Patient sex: M
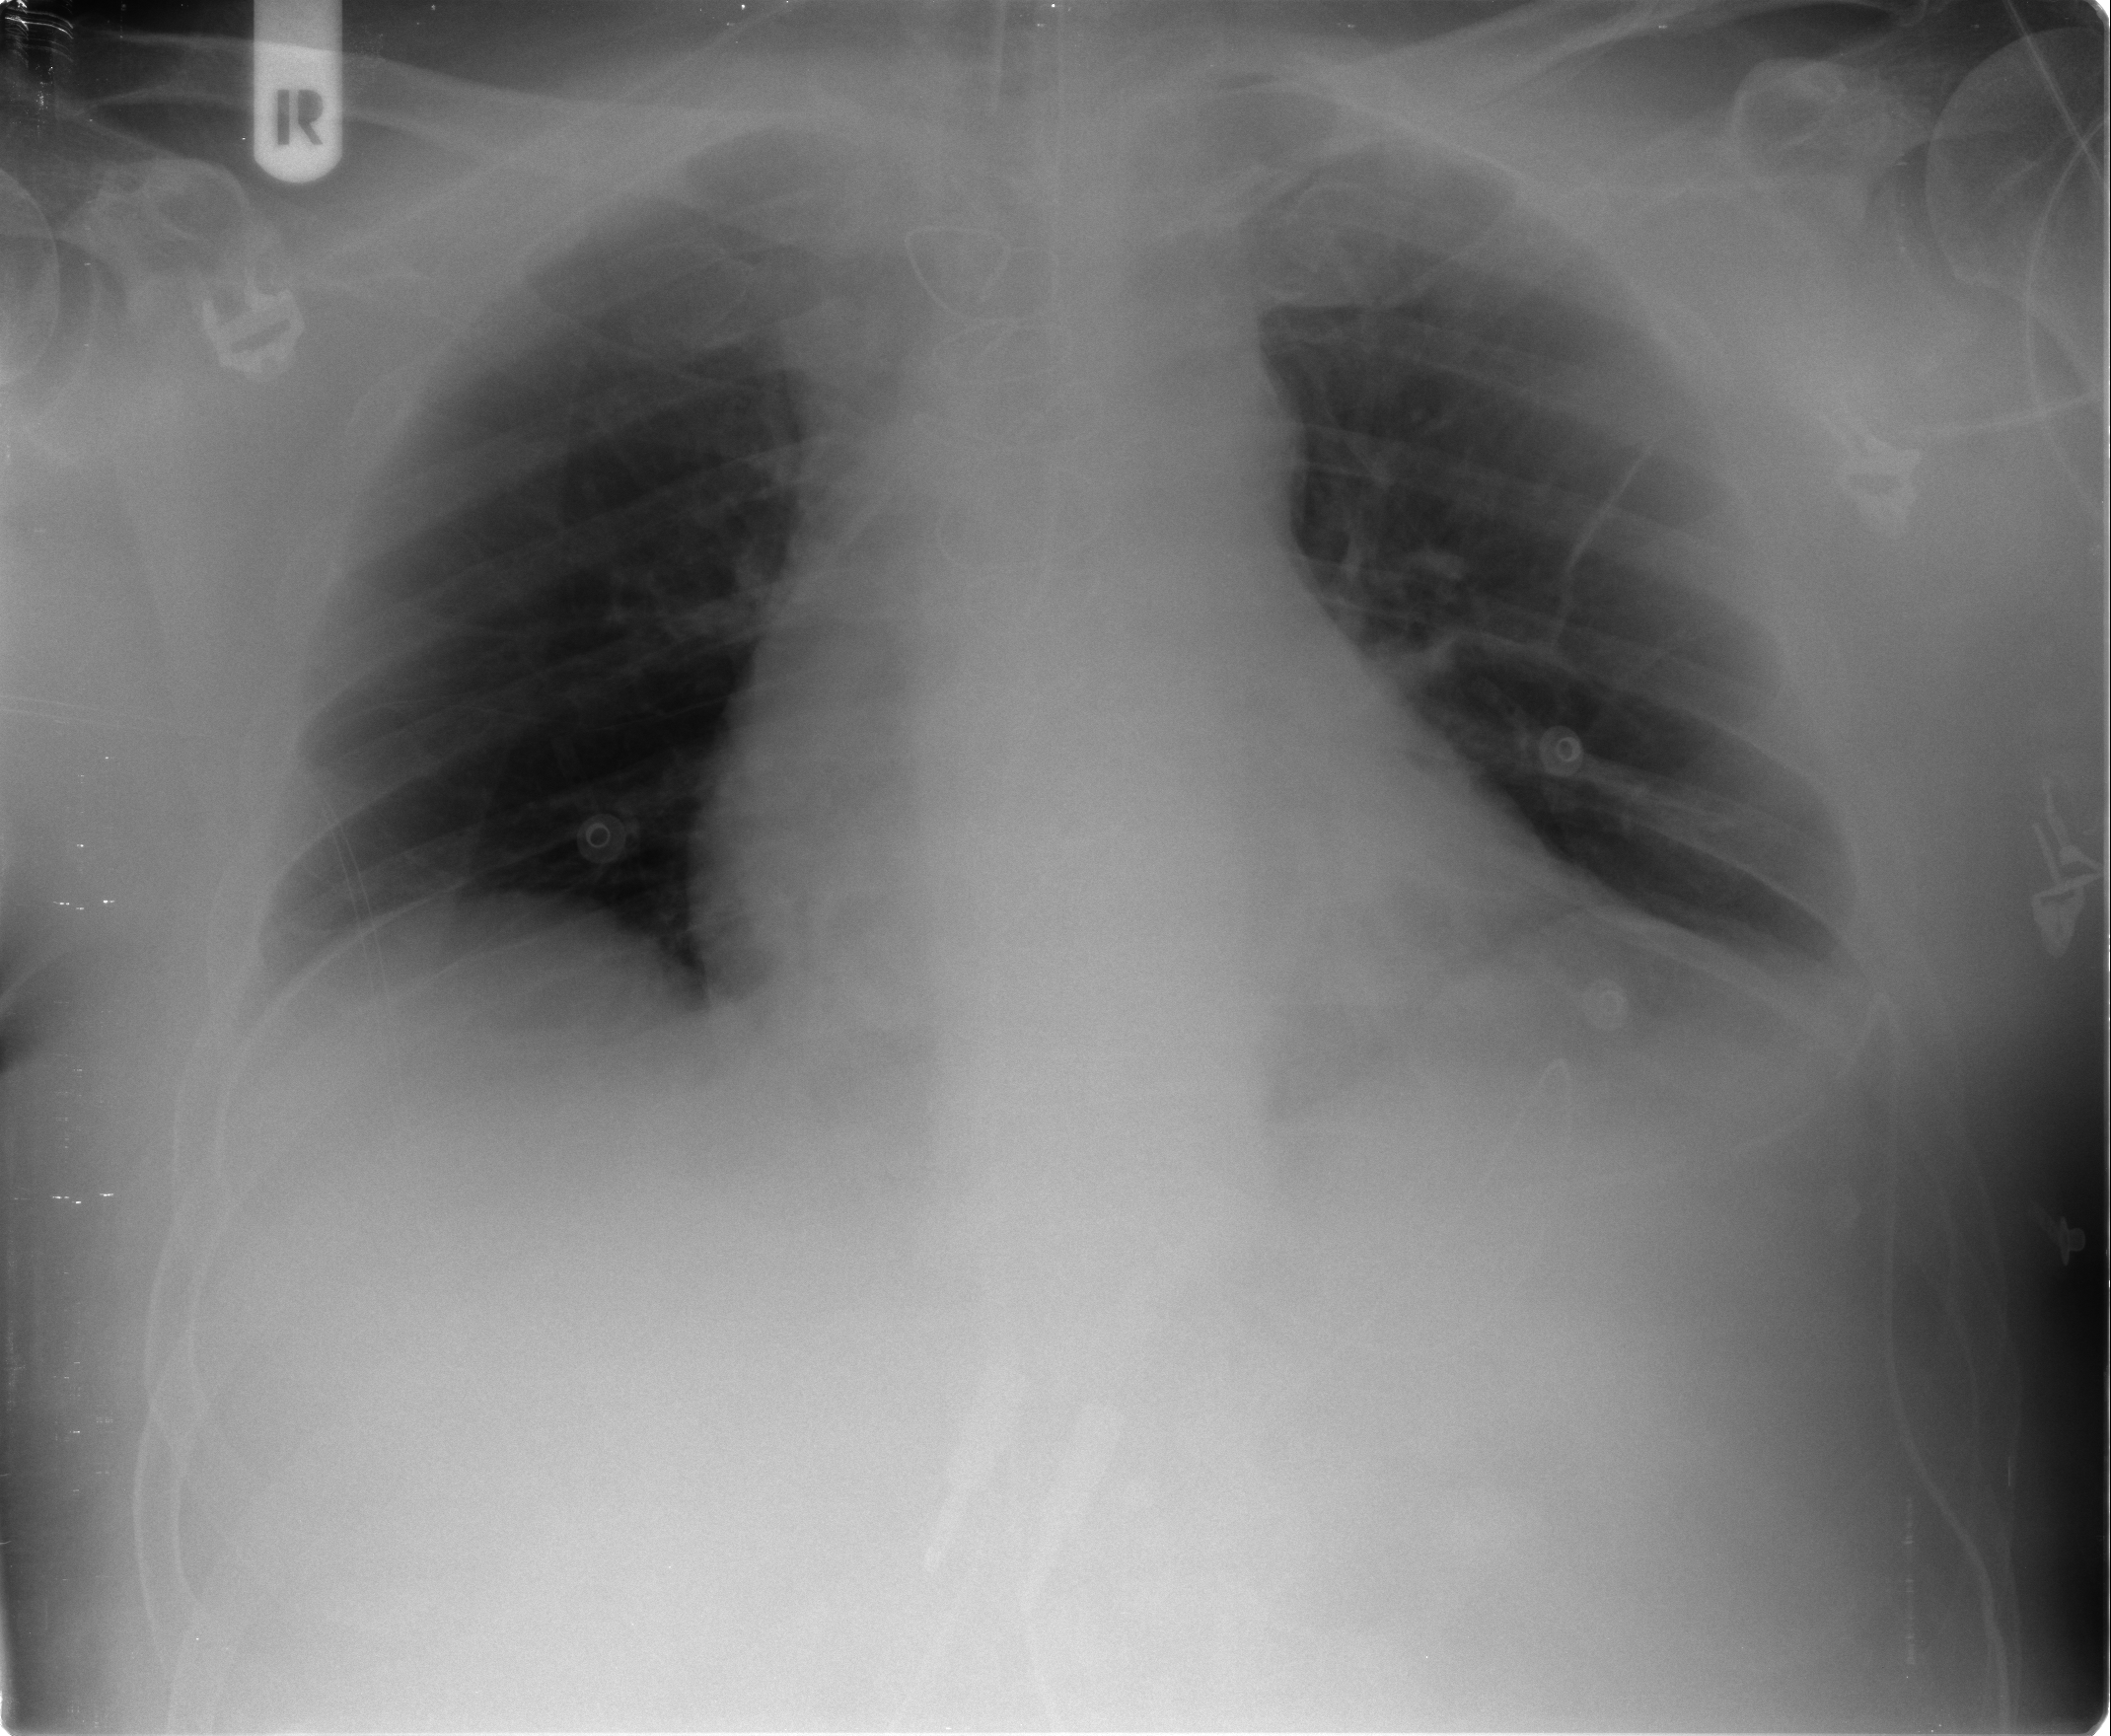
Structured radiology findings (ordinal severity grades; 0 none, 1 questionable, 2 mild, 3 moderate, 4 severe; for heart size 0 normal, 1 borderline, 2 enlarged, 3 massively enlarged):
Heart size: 2
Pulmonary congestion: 0
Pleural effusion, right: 0
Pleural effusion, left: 1
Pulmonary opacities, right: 0
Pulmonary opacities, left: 0
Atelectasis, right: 1
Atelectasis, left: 2